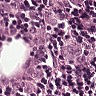
Metastatic tissue present: yes